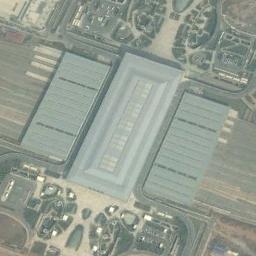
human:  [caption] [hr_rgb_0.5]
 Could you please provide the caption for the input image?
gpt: The railway station is next to some buildings and grass .

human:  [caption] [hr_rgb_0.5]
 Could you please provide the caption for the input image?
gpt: There is a large, Well-equipped railway station in the city .

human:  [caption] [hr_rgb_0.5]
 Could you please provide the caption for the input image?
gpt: Many buildings of different shapes and sizes are beside the railway station .

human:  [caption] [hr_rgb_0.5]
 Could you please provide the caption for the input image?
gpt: The railway station has lots of railways, Two squares and a big building .

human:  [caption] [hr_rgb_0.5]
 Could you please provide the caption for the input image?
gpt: There are some green lawns and buildings beside the railway station .